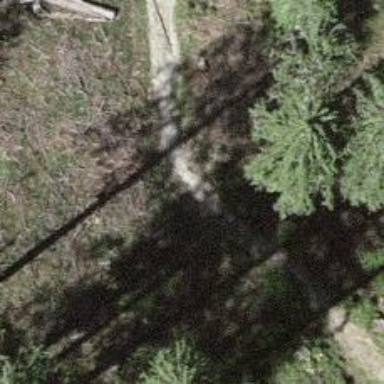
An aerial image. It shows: Path.